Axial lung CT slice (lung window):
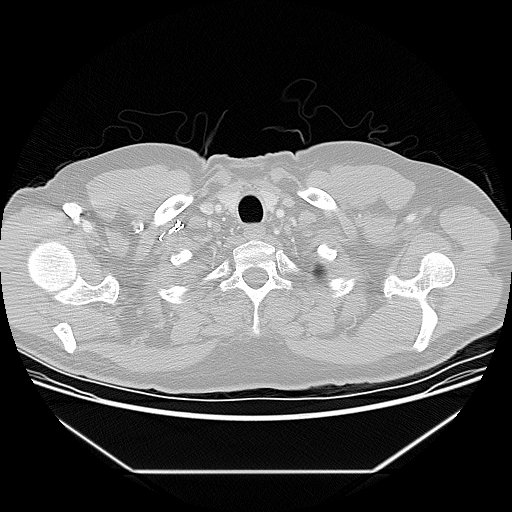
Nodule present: no